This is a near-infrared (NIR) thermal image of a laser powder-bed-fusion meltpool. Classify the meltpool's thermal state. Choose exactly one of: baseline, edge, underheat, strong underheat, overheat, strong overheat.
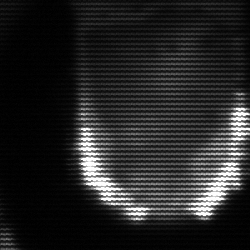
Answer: baseline